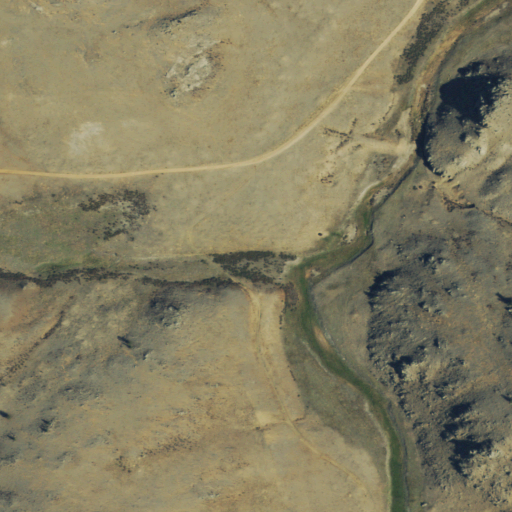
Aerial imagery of valley in Colorado named Baker Gulch containing grassland, herbaceous wetlands, and shrub